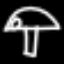
Label: mushroom